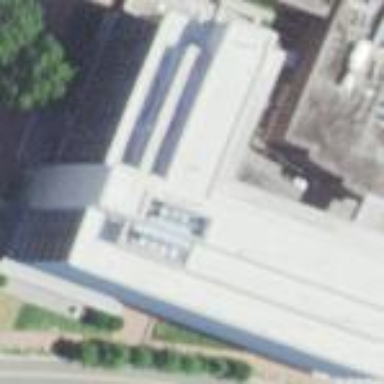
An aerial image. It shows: University building with flat white roof. The facade is made of glass.